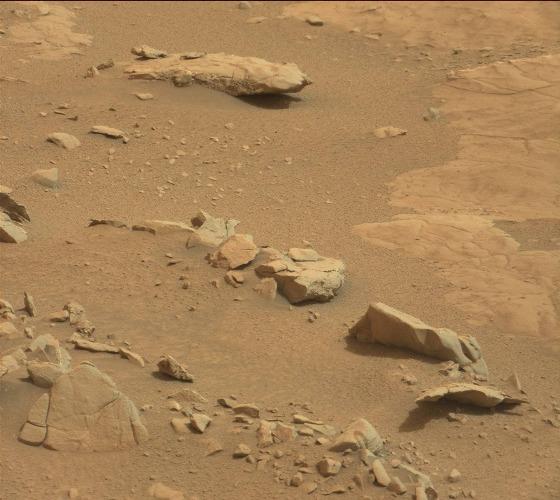
Terrain classes present: Bedrock, Gravel / Sand / Soil, Rock, Shadow